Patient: sex M, age 68
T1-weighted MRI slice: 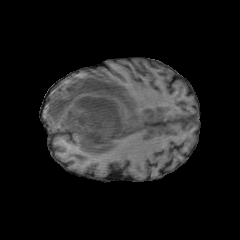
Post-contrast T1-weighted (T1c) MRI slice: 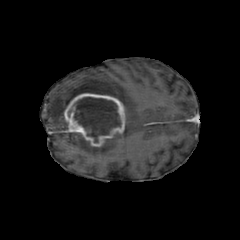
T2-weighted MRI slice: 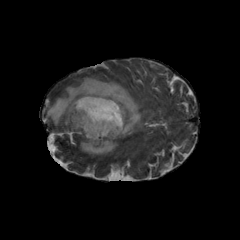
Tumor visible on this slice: yes
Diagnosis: Glioblastoma, IDH-wildtype
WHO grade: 4